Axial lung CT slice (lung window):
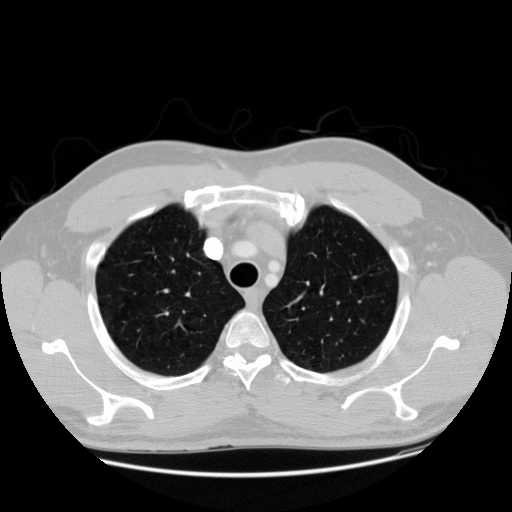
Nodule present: no